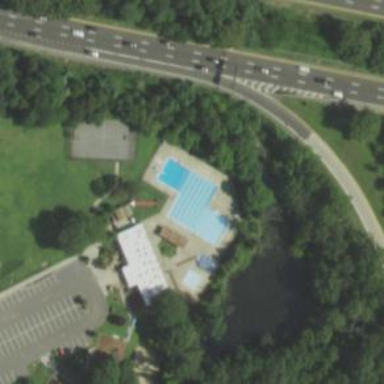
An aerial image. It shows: Sports centre specializing in swimming activities located in leisure land area.